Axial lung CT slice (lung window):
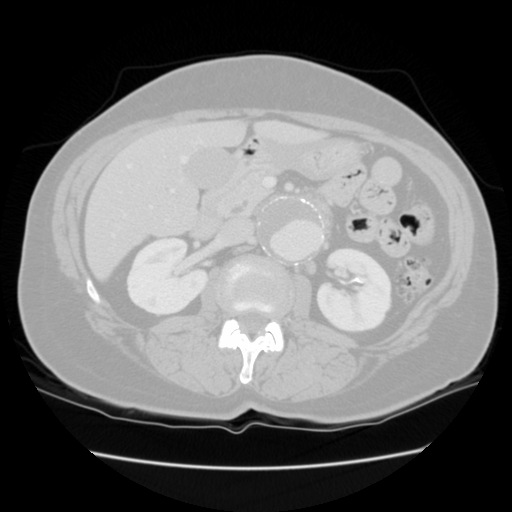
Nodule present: no